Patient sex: M
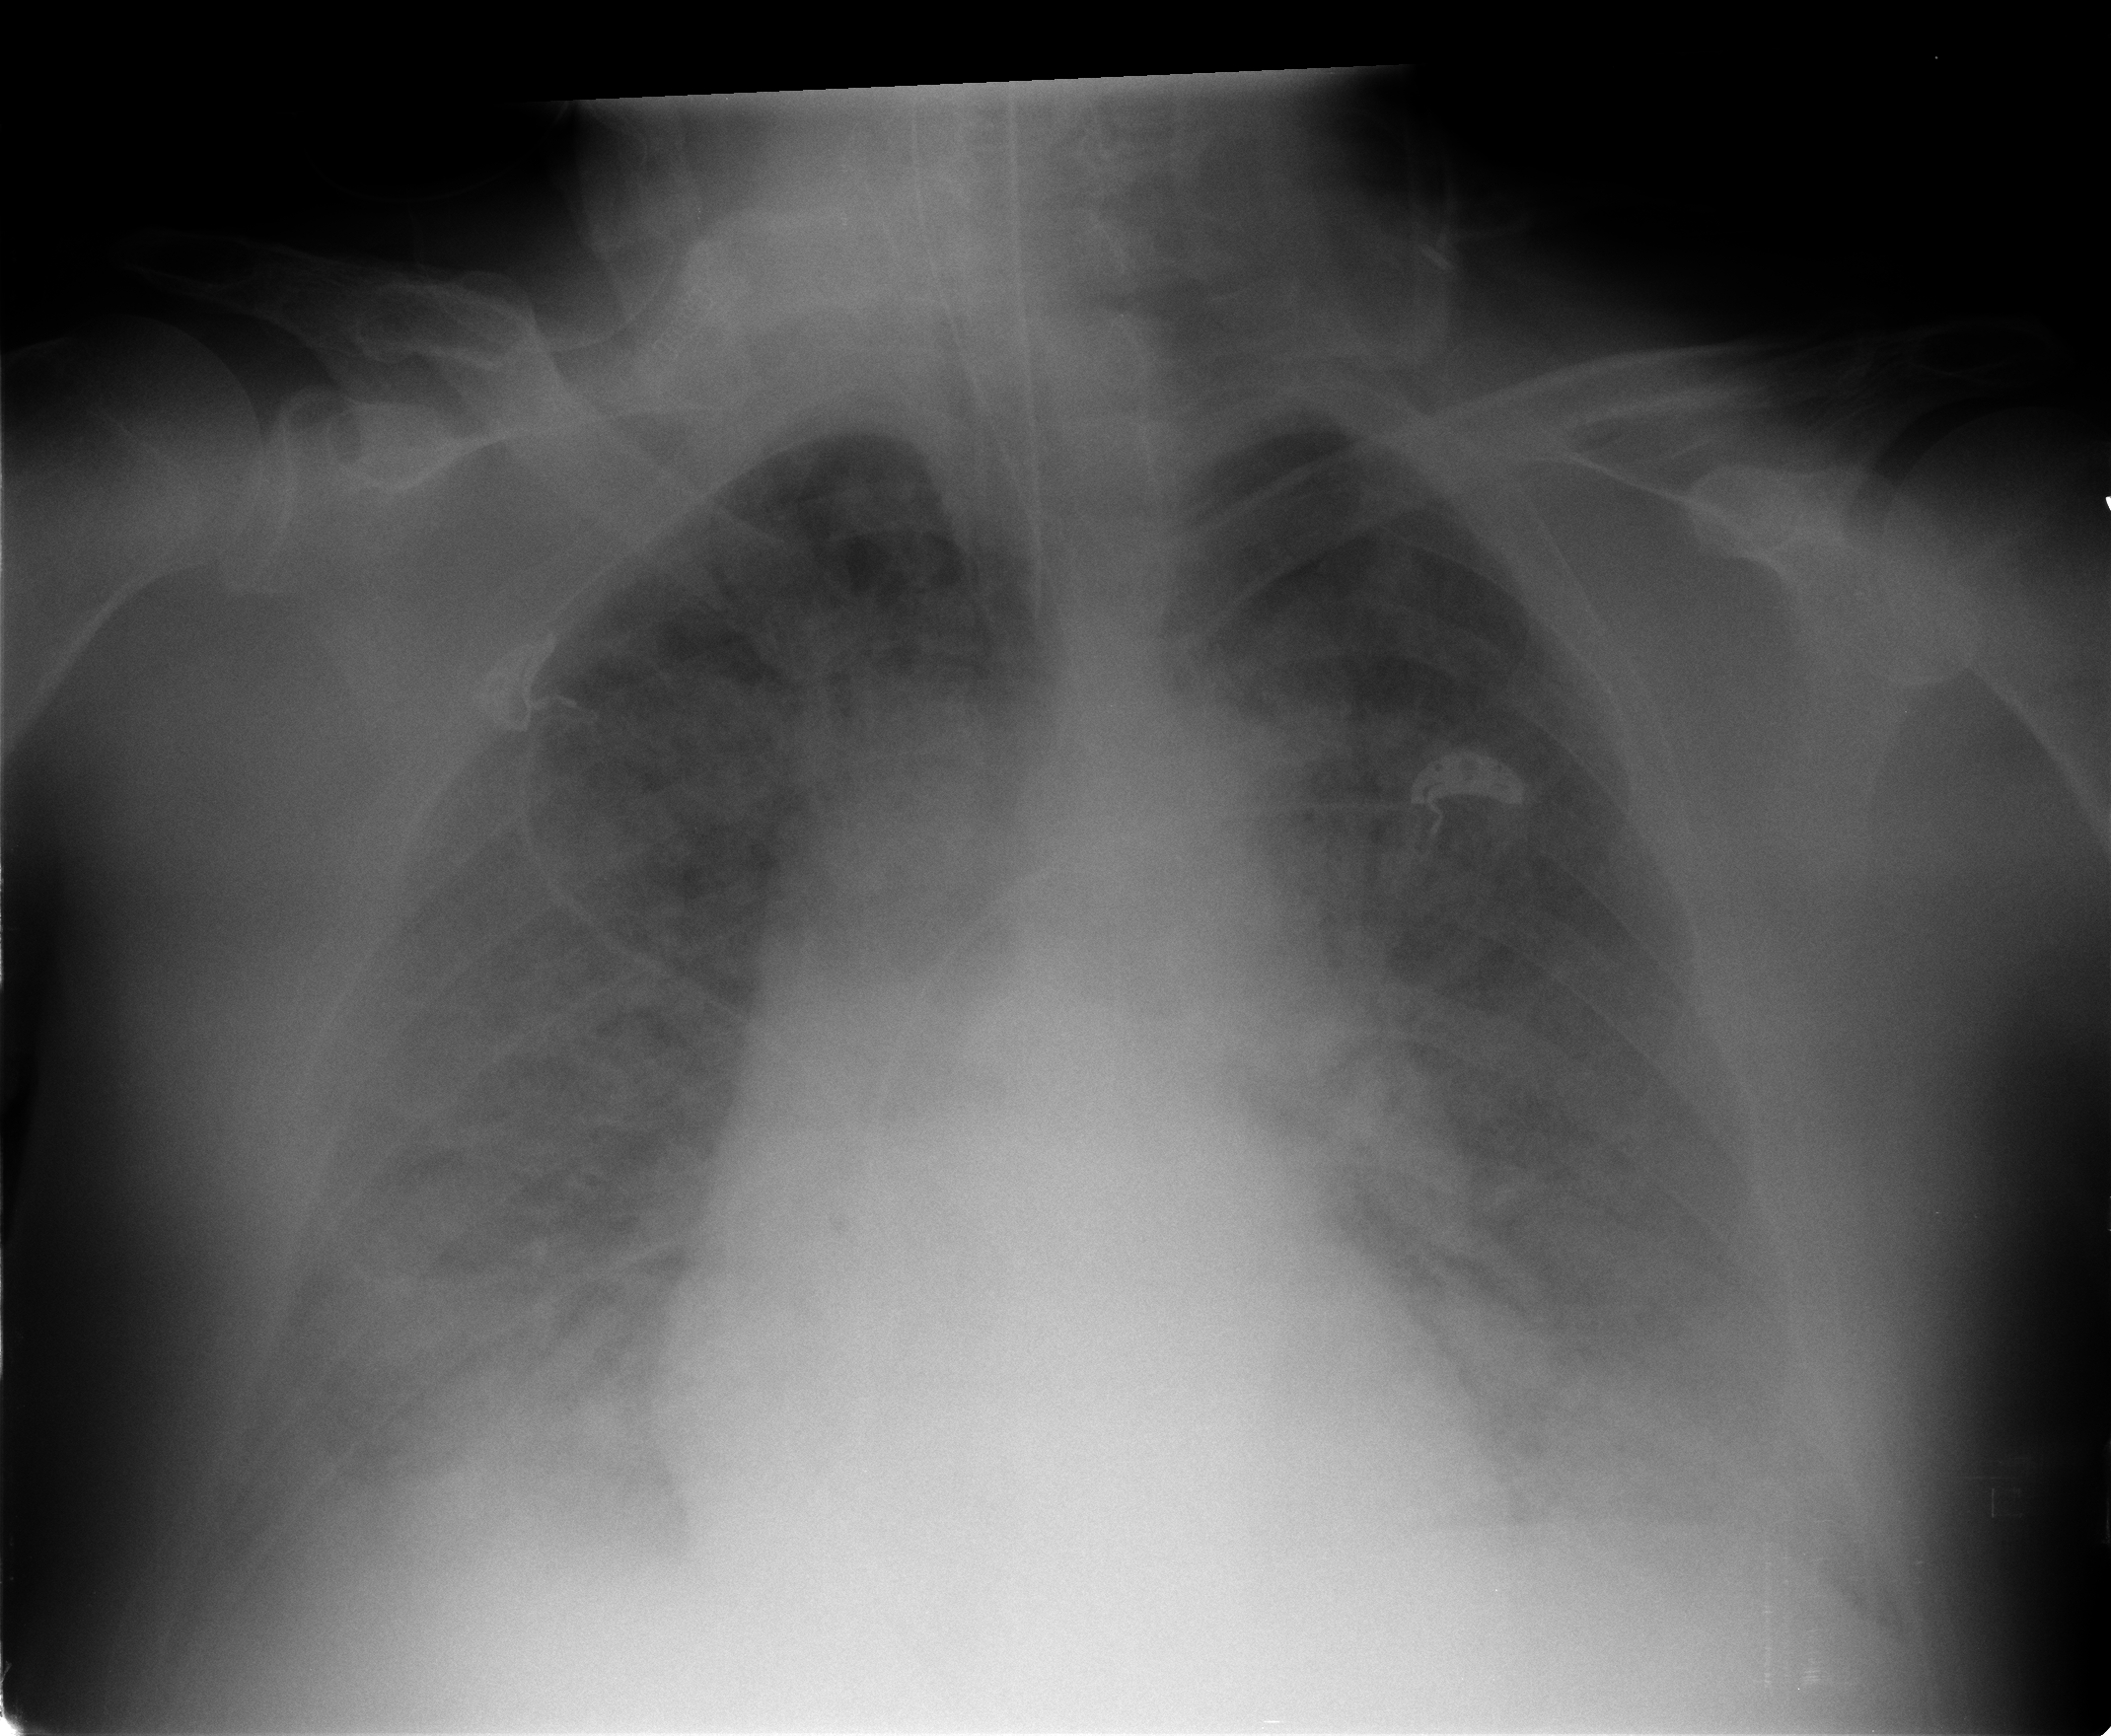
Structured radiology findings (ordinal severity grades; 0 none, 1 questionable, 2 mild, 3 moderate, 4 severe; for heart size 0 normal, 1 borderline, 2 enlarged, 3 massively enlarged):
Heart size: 2
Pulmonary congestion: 2
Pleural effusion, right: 1
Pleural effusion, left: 1
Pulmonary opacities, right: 3
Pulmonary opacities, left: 3
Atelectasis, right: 2
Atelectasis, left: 2